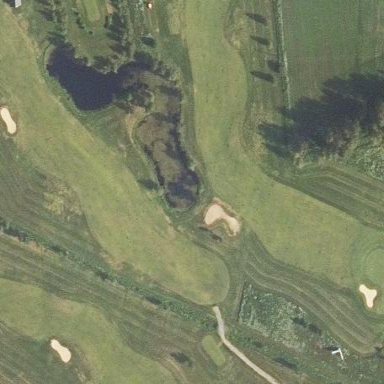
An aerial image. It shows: Reservoir serving as water hazard for golf course.